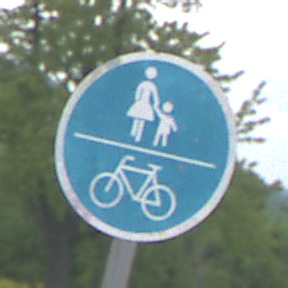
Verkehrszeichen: GemeinsamerGehUndRadweg
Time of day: Midday
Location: Outdoor (RoadRail)
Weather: PartlyCloudy
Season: NotSpecified
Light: Natural